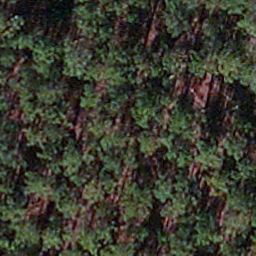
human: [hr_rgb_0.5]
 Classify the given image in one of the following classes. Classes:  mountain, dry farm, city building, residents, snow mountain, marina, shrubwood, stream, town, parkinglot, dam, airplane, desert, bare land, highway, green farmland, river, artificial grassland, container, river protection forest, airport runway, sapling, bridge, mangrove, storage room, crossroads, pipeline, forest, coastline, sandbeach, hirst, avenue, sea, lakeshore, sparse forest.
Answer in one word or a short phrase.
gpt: sapling